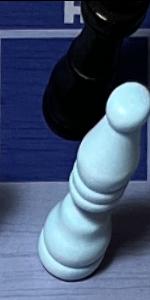
Label: Bishop_White